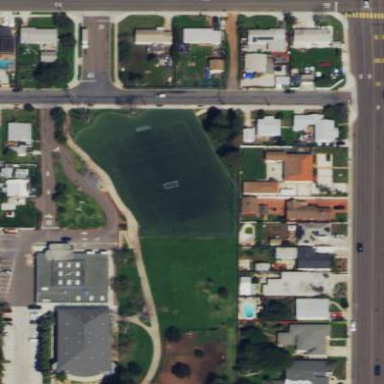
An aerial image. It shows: Soccer pitch designated for leisure and sports activities.